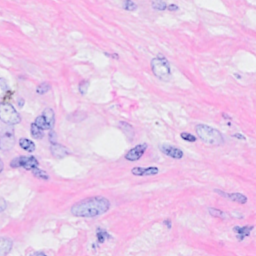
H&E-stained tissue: Breast